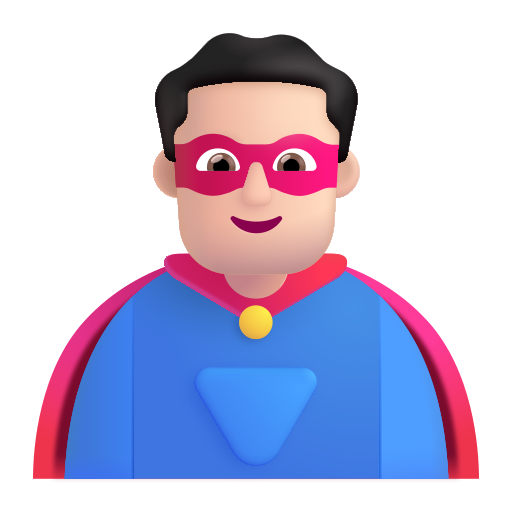
man superhero color light